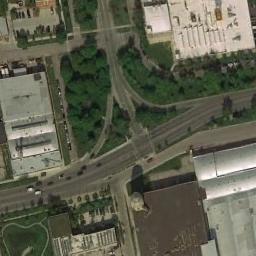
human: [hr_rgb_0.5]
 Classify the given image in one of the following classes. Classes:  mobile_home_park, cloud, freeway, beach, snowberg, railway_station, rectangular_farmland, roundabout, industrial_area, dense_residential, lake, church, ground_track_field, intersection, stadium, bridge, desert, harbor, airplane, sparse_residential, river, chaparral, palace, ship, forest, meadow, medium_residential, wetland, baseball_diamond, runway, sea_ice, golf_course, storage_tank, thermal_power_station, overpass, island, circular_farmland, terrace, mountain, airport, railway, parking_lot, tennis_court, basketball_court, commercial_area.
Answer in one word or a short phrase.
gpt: intersection